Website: walmart
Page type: payment
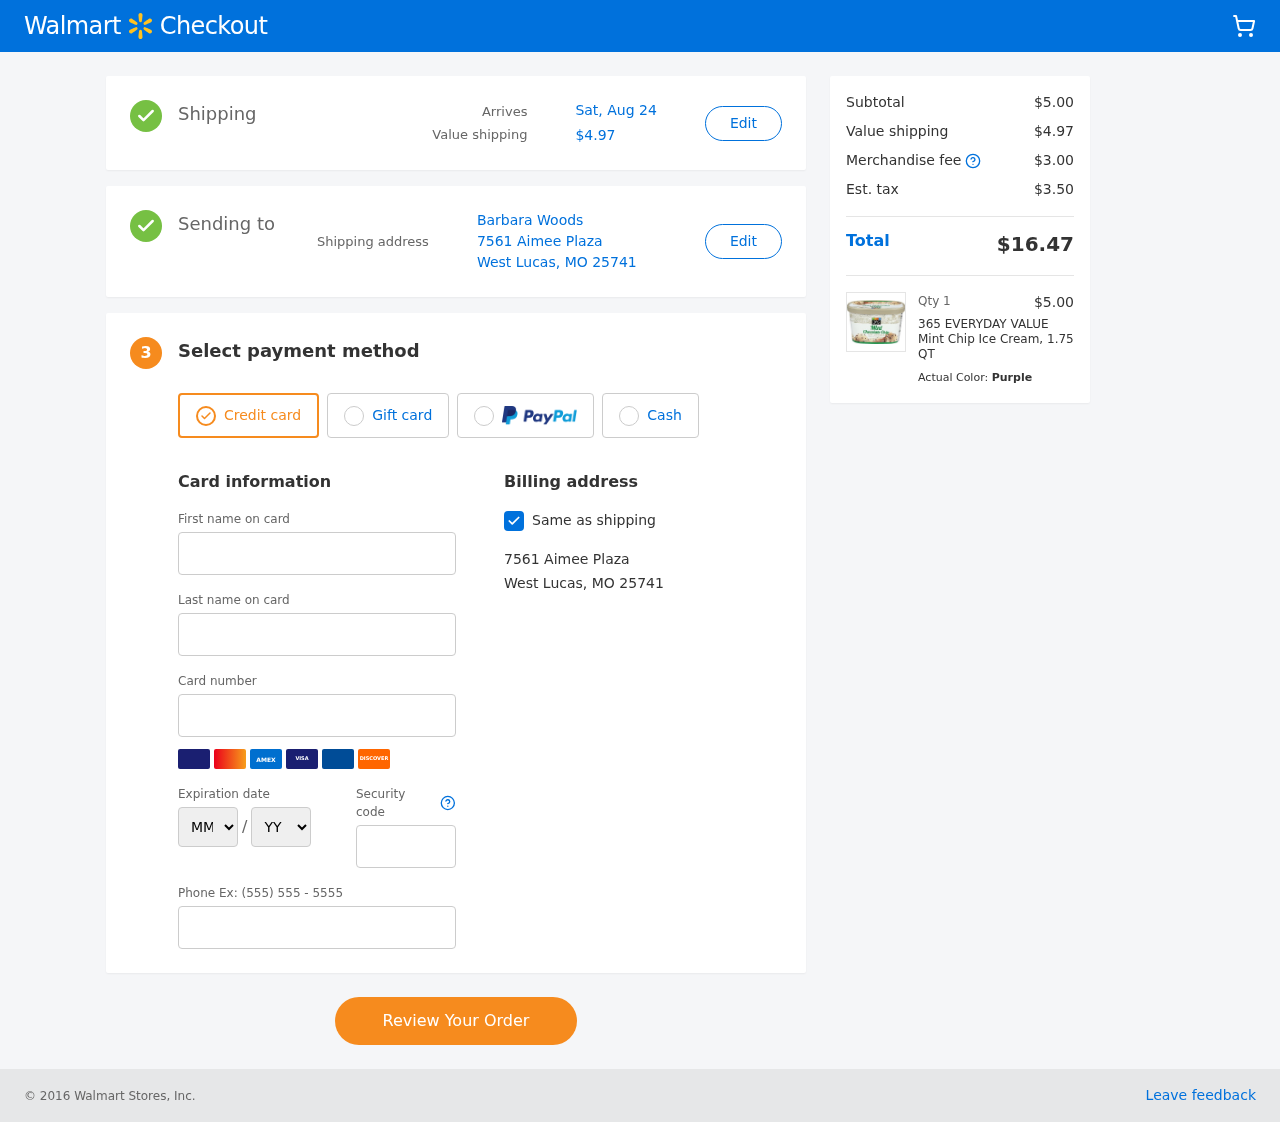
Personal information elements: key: PII_CARD_EXPIRY_MONTH
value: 04
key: PII_CARD_EXPIRY_YEAR
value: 30
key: PII_CITY_STATE_ZIP
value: West Lucas, MO 25741
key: PII_FULLNAME
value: Barbara Woods
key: PII_STREET
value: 7561 Aimee Plaza
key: PII_FIRSTNAME
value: Barbara
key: PII_LASTNAME
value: Woods
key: PII_CARD_NUMBER
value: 4680 5634 1284 3902
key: PII_CARD_CVV
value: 712
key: PII_PHONE
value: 5297624556
Product elements: key: PRODUCT1_NAME
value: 365 EVERYDAY VALUE Mint Chip Ice Cream, 1.75 QT
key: PRODUCT1_PRICE
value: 5
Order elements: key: ORDER_DELIVERY_DATE
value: Sat, Aug 24
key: ORDER_SHIPPING_COST
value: $4.97
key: ORDER_SUBTOTAL
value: $5.00
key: ORDER_MERCHANDISE_FEE
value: $3.00
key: ORDER_TAX
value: $3.50
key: ORDER_TOTAL
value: $16.47
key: ORDER_NUM_ITEMS
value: Qty 1